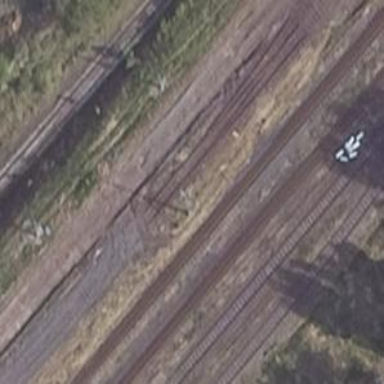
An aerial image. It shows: Railway switch.